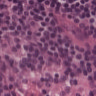
Metastatic tissue present: no